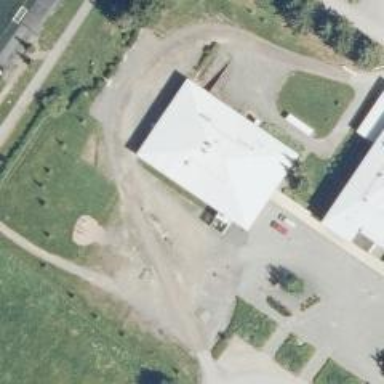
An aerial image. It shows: School building.